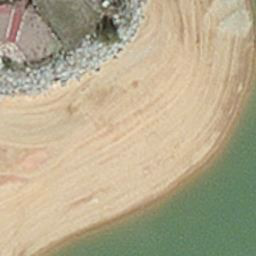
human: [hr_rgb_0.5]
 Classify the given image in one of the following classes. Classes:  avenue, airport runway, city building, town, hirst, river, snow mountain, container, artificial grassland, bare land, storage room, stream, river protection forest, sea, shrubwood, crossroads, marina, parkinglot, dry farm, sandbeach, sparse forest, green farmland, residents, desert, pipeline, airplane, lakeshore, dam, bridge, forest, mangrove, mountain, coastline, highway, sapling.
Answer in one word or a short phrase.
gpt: hirst